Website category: sports
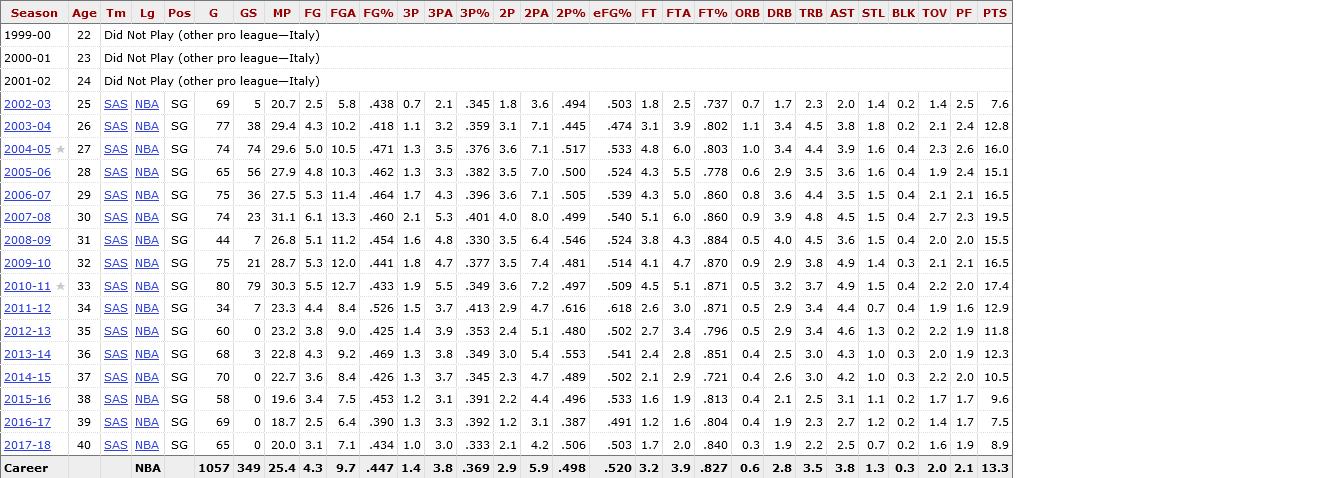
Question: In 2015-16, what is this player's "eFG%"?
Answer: .533

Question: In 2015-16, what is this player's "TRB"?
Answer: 2.5

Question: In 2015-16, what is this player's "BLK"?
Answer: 0.2

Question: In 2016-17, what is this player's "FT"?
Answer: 1.2

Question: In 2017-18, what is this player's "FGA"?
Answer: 7.1

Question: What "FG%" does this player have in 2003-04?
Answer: .418

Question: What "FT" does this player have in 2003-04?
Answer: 3.1

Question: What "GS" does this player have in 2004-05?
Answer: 74

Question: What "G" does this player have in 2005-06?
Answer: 65

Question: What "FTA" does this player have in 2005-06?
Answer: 5.5

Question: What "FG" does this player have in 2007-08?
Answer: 6.1

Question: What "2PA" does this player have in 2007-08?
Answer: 8.0

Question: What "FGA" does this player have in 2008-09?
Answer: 11.2

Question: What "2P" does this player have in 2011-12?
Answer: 2.9

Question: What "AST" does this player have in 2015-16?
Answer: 3.1

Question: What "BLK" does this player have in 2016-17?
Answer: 0.2

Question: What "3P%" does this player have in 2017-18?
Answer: .333

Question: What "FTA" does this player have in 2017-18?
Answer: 2.0

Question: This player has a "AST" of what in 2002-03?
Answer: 2.0

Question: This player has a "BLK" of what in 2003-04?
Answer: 0.2

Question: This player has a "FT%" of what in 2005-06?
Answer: .778

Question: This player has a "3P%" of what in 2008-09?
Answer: .330

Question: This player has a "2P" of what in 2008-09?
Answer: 3.5

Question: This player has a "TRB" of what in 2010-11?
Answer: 3.7

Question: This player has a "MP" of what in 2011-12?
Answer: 23.3

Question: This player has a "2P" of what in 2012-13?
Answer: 2.4

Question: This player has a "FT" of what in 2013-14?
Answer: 2.4

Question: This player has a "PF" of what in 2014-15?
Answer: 2.0

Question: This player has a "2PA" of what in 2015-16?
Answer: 4.4

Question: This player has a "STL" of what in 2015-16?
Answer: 1.1

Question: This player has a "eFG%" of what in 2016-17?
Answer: .491

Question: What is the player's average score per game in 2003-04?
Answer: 12.8

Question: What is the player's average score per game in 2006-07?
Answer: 16.5

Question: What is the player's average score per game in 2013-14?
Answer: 12.3

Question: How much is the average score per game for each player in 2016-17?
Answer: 7.5

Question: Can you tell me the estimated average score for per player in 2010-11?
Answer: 17.4

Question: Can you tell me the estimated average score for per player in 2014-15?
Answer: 10.5

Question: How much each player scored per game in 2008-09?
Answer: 15.5

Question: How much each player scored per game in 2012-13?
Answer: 11.8

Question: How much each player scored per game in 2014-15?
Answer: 10.5

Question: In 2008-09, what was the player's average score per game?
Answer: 15.5

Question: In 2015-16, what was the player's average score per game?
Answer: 9.6

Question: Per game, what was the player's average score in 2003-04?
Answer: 12.8

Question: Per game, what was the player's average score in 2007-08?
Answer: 19.5

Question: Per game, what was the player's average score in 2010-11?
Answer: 17.4